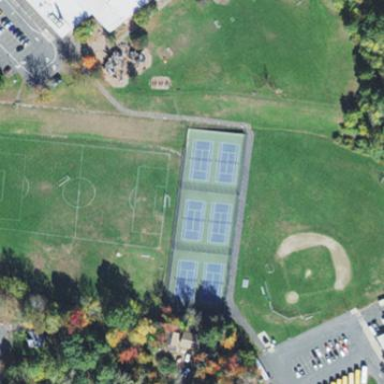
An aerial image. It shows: Soccer pitch for leisure land activities.